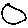
Label: circle